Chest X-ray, PA view. Patient: 52 years old, sex M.
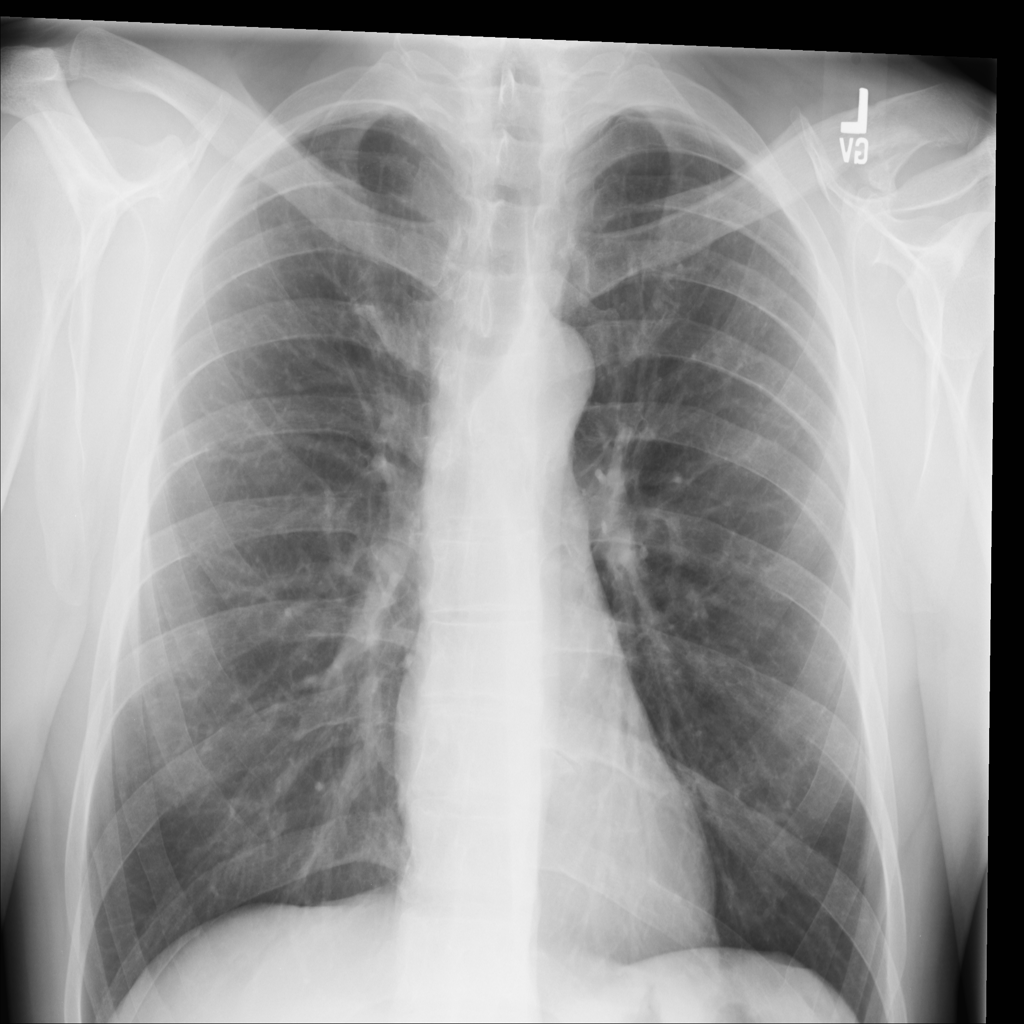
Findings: No Finding